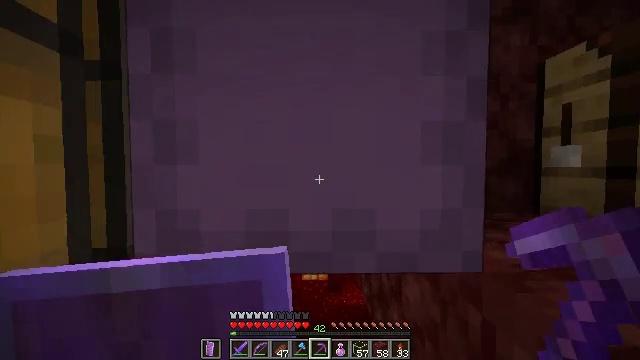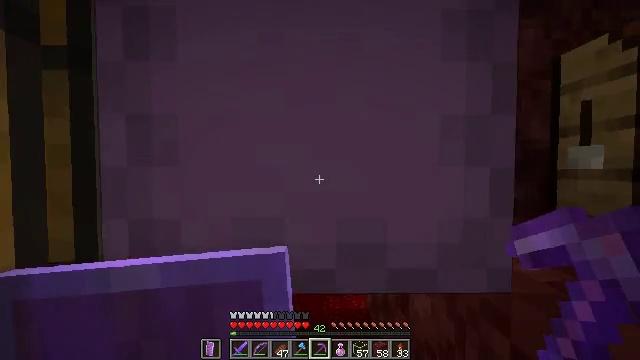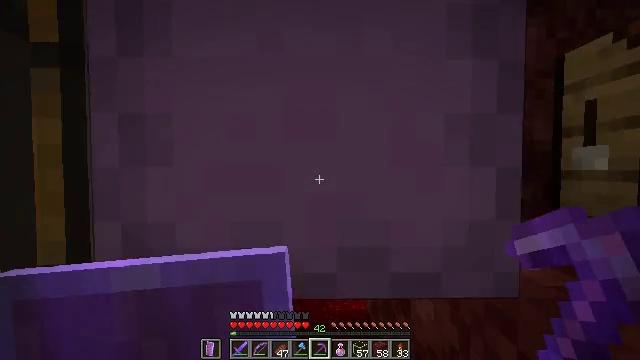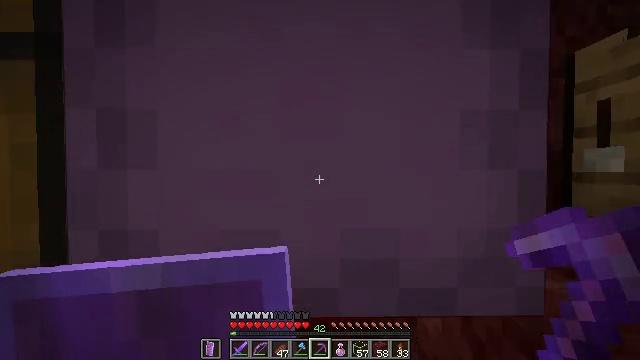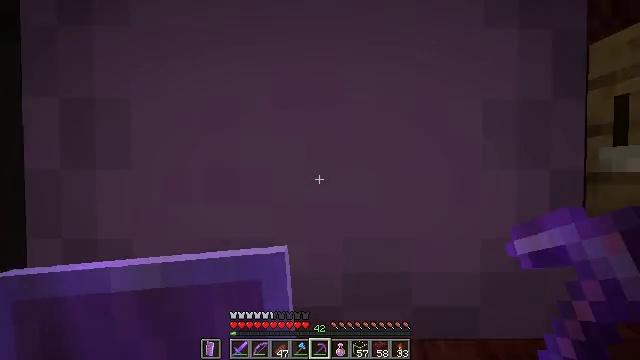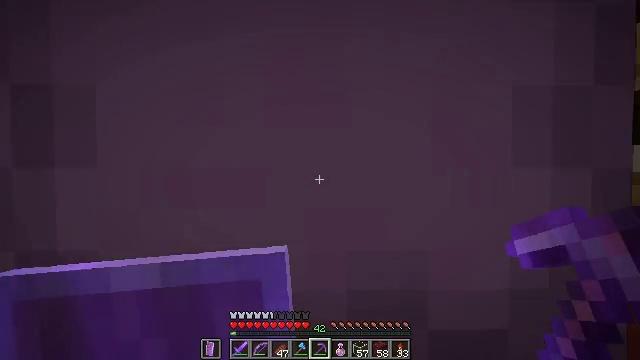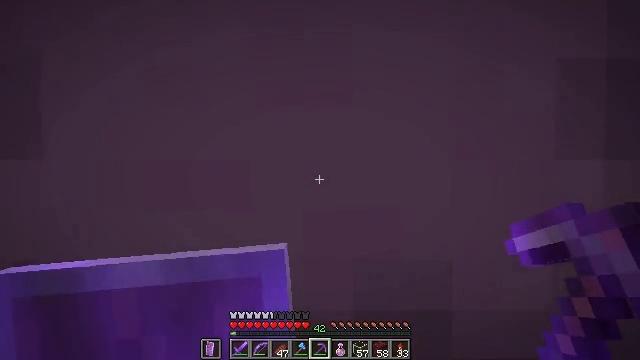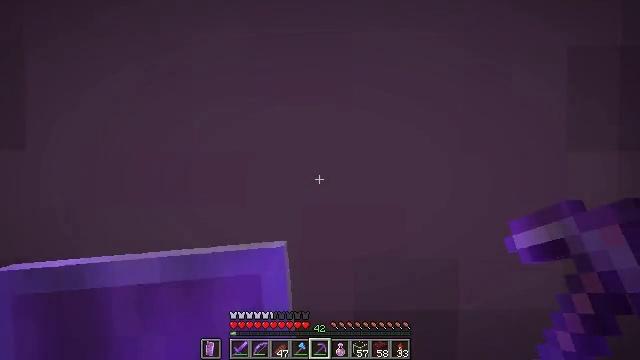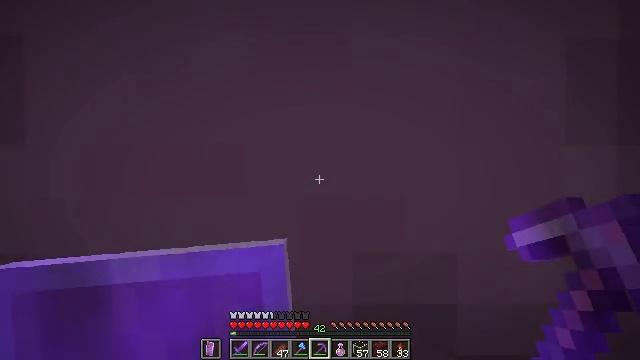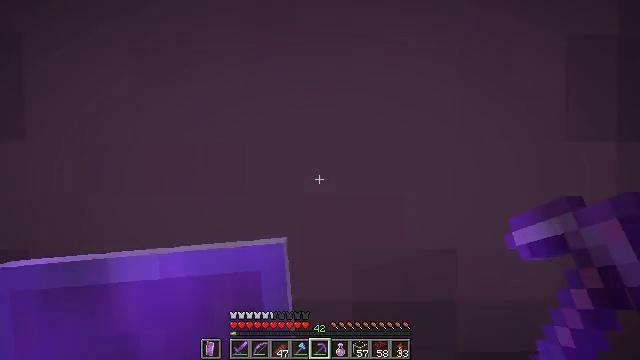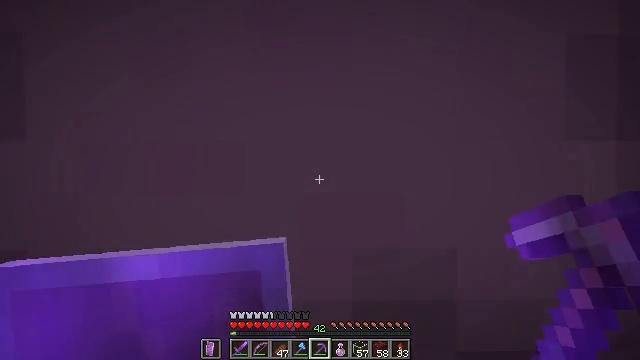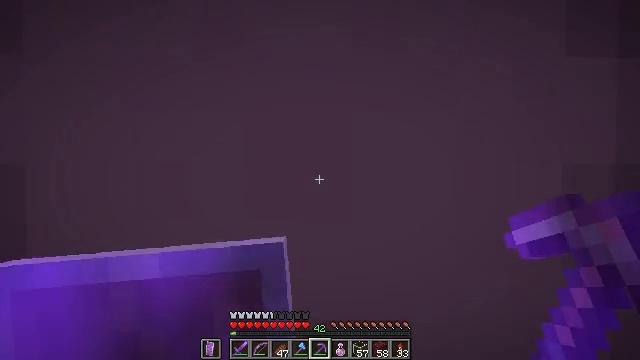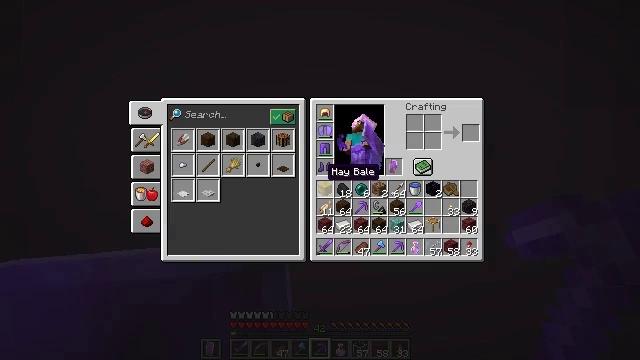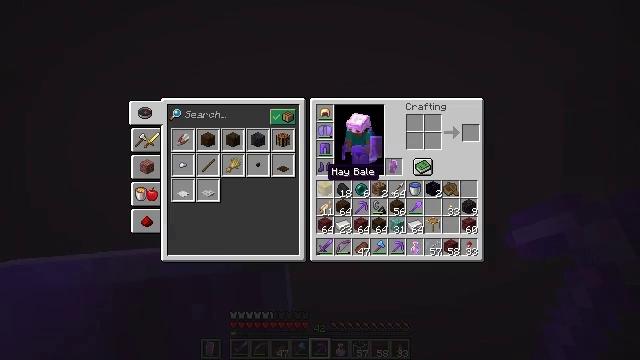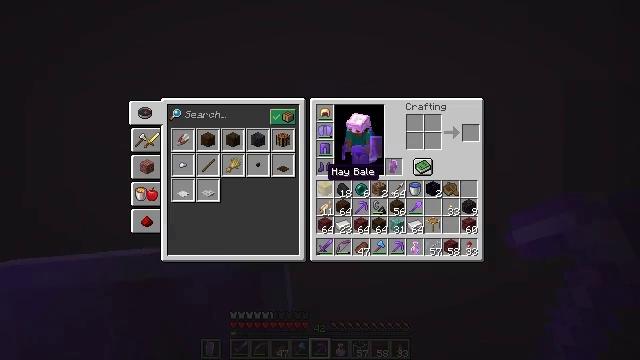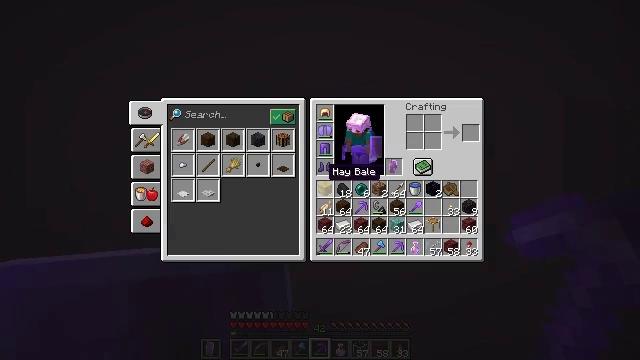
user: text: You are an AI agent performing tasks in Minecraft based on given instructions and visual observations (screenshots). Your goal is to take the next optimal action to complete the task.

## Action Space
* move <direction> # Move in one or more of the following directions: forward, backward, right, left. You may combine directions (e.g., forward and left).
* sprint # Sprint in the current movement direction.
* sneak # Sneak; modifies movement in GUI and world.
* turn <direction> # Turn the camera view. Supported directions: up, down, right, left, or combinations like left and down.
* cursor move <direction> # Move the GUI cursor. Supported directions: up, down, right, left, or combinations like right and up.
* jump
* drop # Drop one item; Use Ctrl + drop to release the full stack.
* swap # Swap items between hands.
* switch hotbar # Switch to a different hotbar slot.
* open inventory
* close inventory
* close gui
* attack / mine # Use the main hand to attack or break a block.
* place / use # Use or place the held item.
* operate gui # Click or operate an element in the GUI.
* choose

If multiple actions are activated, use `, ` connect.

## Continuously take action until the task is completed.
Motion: motion action
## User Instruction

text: Mine the shulker box.
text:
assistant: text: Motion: move forward, sneak
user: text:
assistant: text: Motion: move forward, sneak
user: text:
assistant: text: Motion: move forward, sneak
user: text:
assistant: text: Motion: move forward, sneak
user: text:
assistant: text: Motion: move forward, sneak
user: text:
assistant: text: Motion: move forward, sneak
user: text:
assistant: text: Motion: move forward, sneak
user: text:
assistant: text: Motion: move forward, sneak
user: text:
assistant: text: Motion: sneak
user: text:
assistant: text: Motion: no_op
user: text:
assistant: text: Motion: no_op
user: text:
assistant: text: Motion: open inventory
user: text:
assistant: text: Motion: open inventory
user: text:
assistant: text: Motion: open inventory
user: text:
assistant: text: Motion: no_op
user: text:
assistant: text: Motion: turn right
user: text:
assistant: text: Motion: no_op
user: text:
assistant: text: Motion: no_op
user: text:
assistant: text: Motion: no_op
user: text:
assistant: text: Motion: no_op
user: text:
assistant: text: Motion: no_op
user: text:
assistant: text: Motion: no_op
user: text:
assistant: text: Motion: no_op
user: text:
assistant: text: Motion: no_op
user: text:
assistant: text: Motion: no_op
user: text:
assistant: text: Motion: no_op
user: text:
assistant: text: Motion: no_op
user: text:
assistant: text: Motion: no_op
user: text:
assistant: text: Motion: no_op
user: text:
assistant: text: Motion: sneak